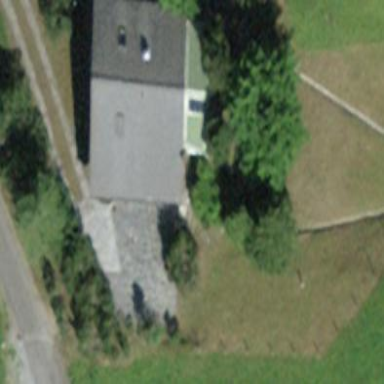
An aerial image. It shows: Detached building.